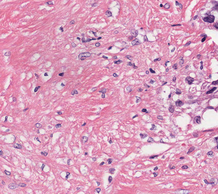
Tumor epithelial tissue: no
Tumor-associated stroma tissue: yes
Normal tissue: no